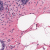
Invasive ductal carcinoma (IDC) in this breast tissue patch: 0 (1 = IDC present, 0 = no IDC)